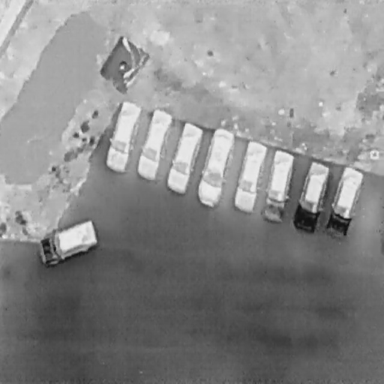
There are nine Cars in the infrared image.